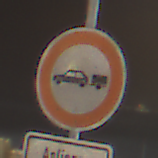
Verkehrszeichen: VerbotPersonenkraftwagenMitAnhaenger
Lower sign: PersonengruppenFrei2
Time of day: Night
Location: Outdoor (Urban)
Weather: PartlyCloudy
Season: NotSpecified
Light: Artificial